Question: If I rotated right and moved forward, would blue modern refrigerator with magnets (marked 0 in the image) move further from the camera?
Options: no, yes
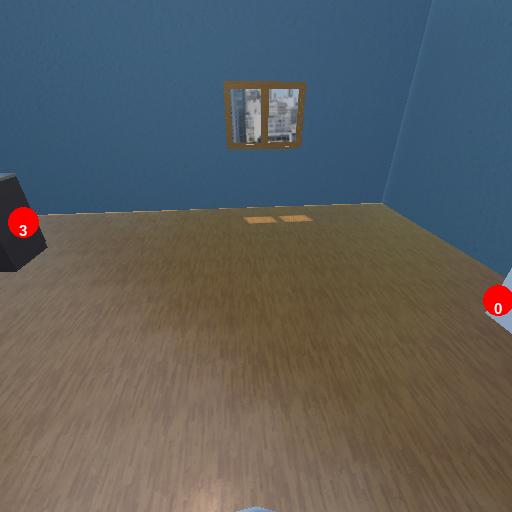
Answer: no